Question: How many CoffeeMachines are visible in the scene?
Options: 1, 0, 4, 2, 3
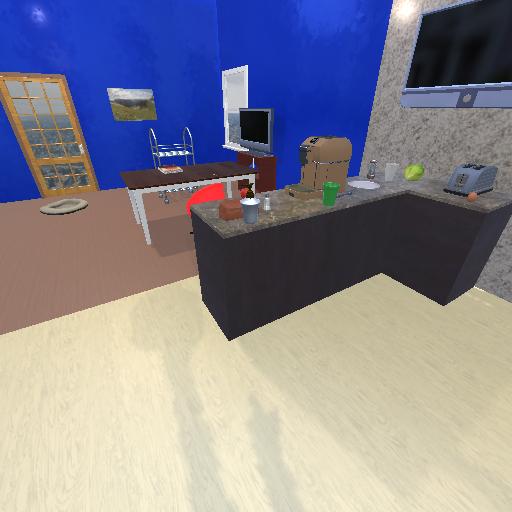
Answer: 1